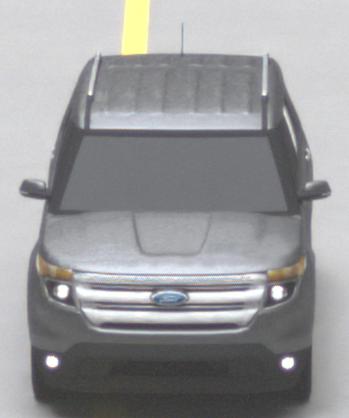
Make: Ford
Model: Explorer
Detailed model: Gen. 5
Model produced from: 2010
Model produced until: 2019
Doors: 5
Color: gray
Road condition: dry road
Daytime: midday
Contrast: medium contrast